Question: I am having a datagridview where the content of that datagridview will be from my sample text file. When i click on load i will have the data from sample.txt and that data in that text file is shown in the datagridview. I will have a checkbox column in my datagridview. If the user checks i will select the row and when user clicks delete button i would like to delete that text from the text file.
Suppose my text is as follows

If i click on the check box of first row and click on delete i would like to delete that text from text file
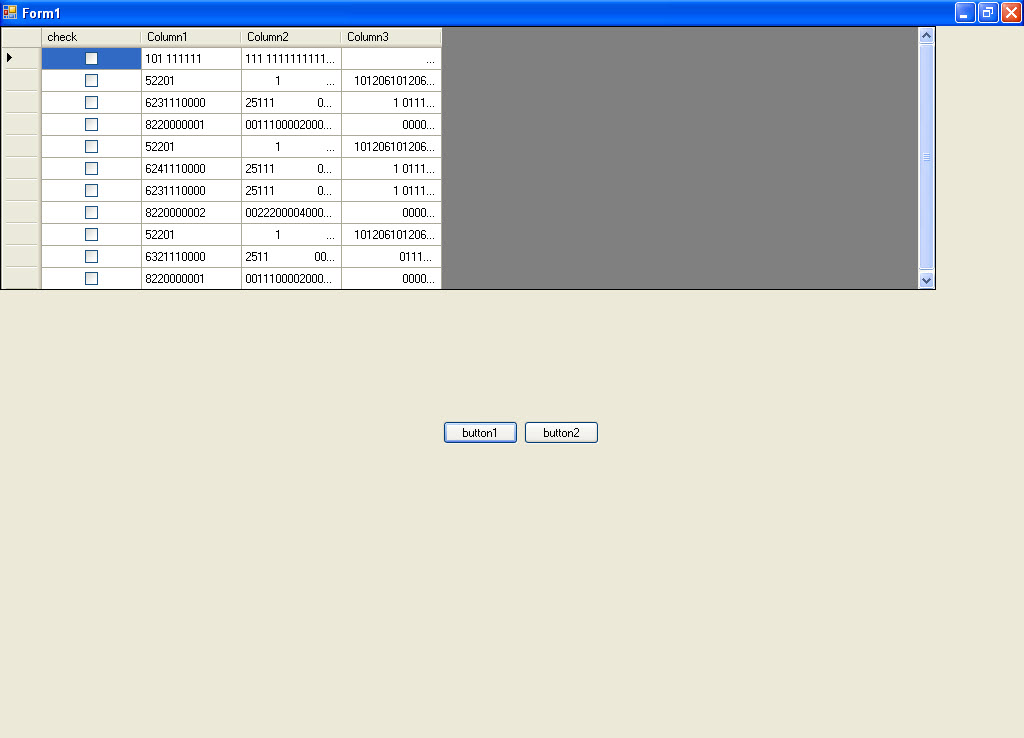
Answer: textfiles - How to delete a line from a text file in C#? - Stack ...
<URL>
See this link .
And some comments from me Here.
Read the all lines search the text u want and delete that text from list and write it in text file.